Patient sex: F
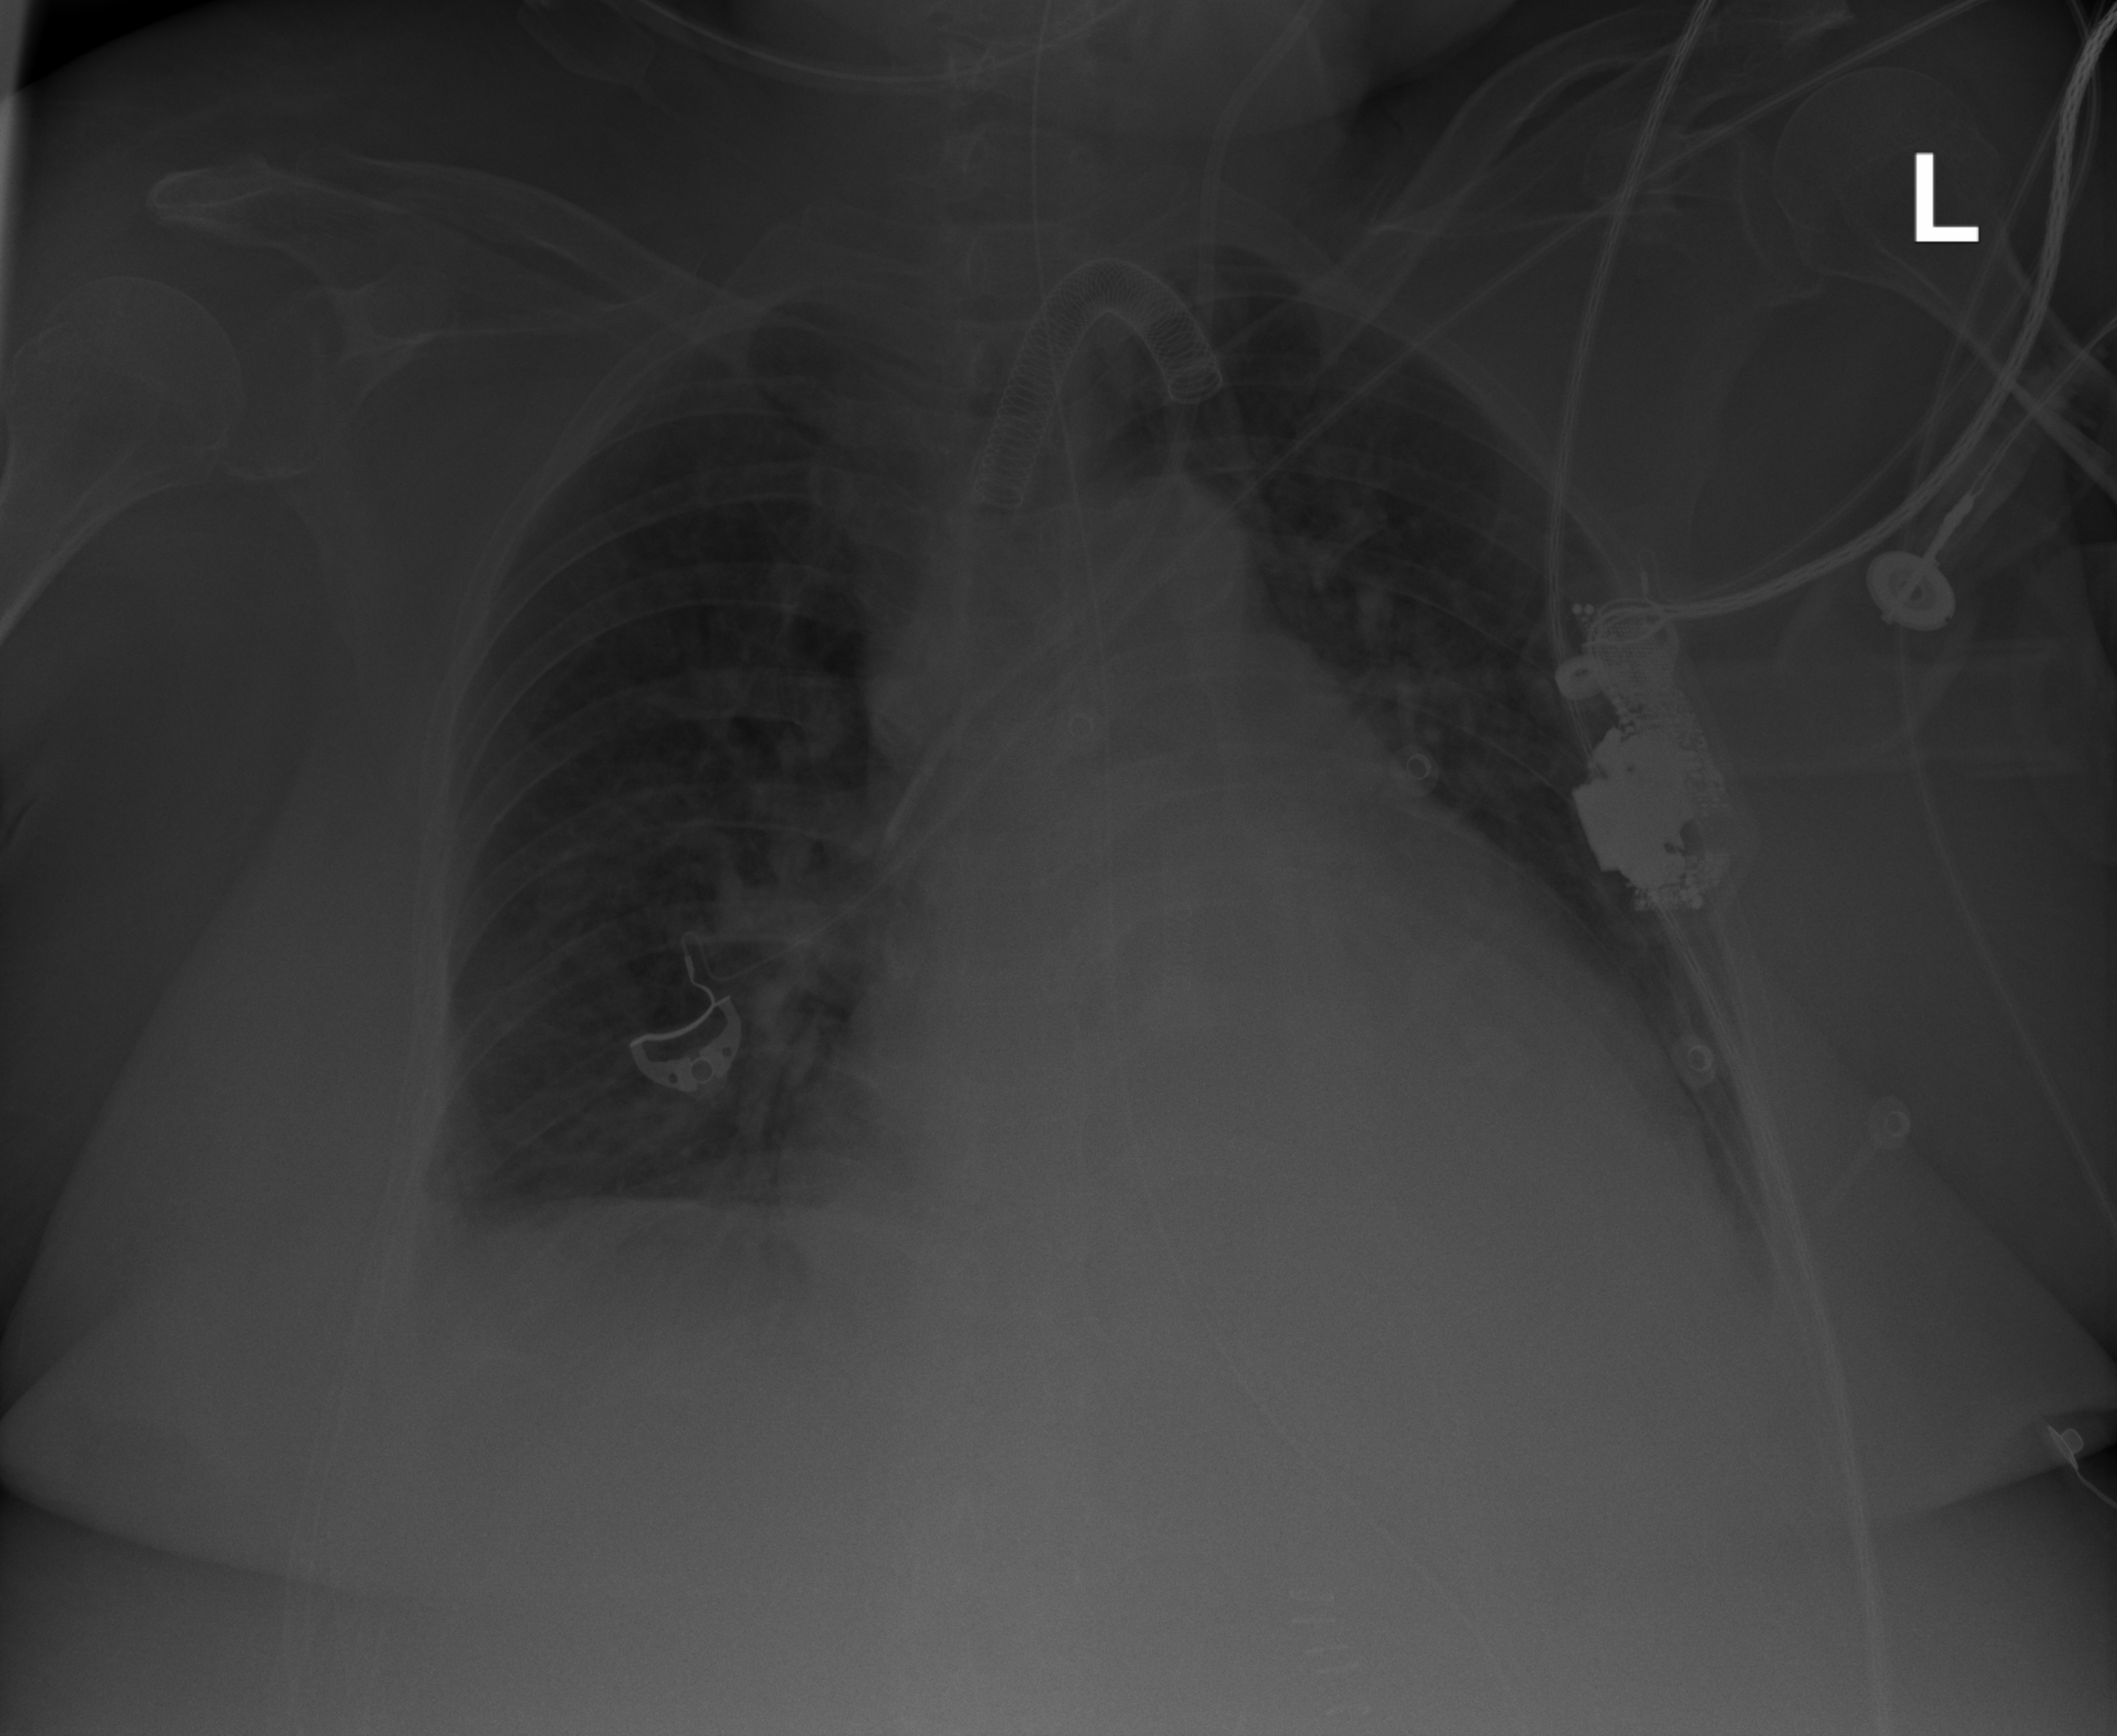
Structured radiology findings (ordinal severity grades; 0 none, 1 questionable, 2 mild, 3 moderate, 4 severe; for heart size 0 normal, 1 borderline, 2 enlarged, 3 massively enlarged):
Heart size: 2
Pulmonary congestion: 2
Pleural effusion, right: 1
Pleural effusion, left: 1
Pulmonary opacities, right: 0
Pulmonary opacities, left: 0
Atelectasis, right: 2
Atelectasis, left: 2